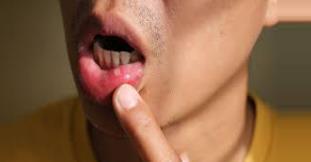
Condition: Mouth Ulcer